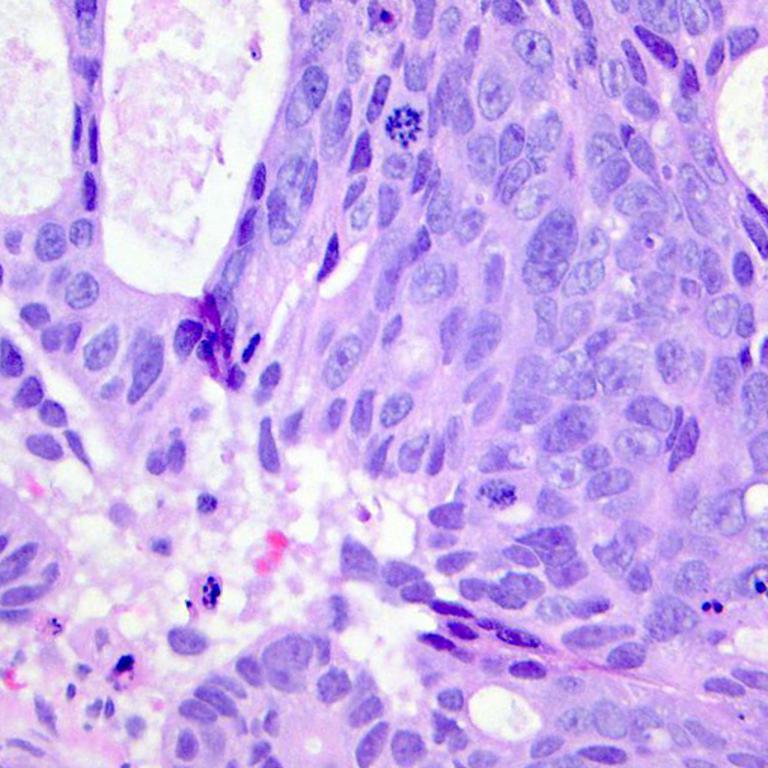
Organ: colon
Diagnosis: adenocarcinomas